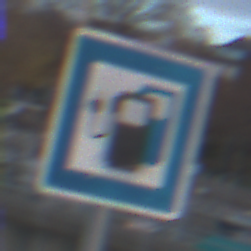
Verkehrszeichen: LadestationFuerElektrofahrzeuge
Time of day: SunriseSunset
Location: Outdoor (Suburban)
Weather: PartlyCloudy
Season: NotSpecified
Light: Natural